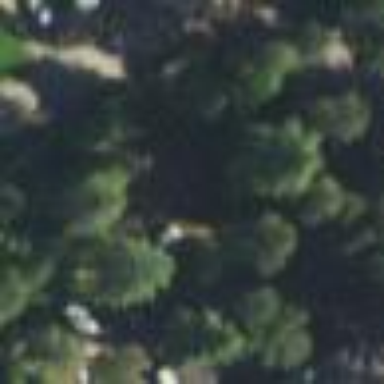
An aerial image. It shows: Woodland with evergreen needle-leaved trees.